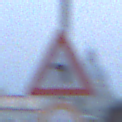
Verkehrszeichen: KurveLinks
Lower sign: Ueberholverbot
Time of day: Dawn
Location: Outdoor (Urban)
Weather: Clear
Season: NotSpecified
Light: Natural